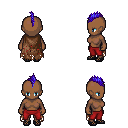
a pixel art fantasy rpg character, female body template, human, dark skin, brown tattered cape, red pants, blue mohawk hairstyle, ghillies, four views (front, back, left, right), 2x2 character sprite sheet, small pixel art, hard edges, no anti-aliasing